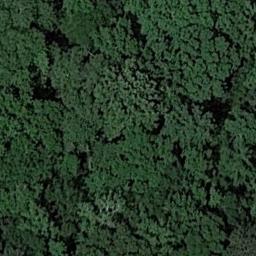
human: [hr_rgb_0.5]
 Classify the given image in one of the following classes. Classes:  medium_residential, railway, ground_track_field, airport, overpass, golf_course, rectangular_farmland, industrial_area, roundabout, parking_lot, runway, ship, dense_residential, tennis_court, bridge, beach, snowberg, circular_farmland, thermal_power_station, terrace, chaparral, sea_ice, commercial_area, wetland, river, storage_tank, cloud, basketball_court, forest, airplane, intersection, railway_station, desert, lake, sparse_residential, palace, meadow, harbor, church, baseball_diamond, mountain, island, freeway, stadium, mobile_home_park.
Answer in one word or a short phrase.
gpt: forest